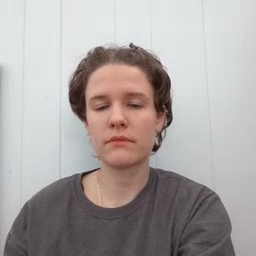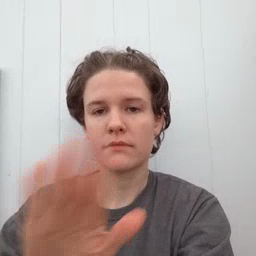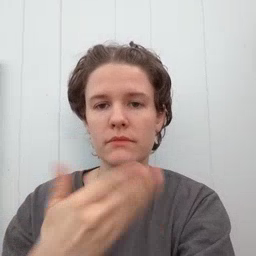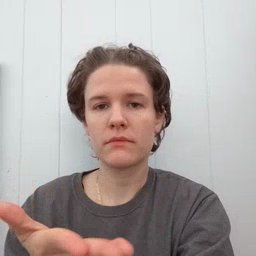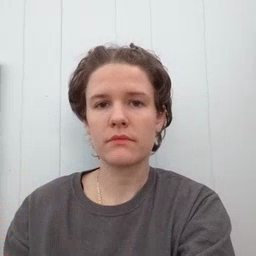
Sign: all